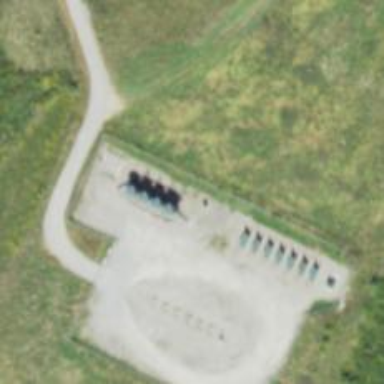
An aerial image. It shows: Storage tank with man-made structure.